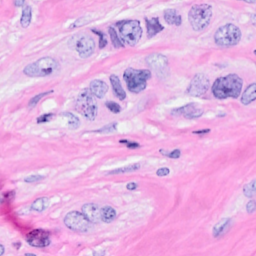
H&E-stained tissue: Breast